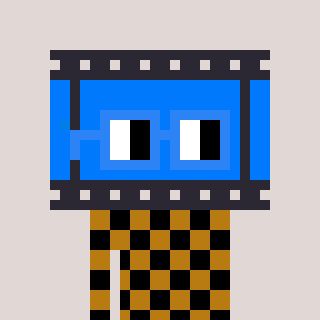
a pixel art character with square blue glasses, a film strip-shaped head and a gold-colored body on a warm background